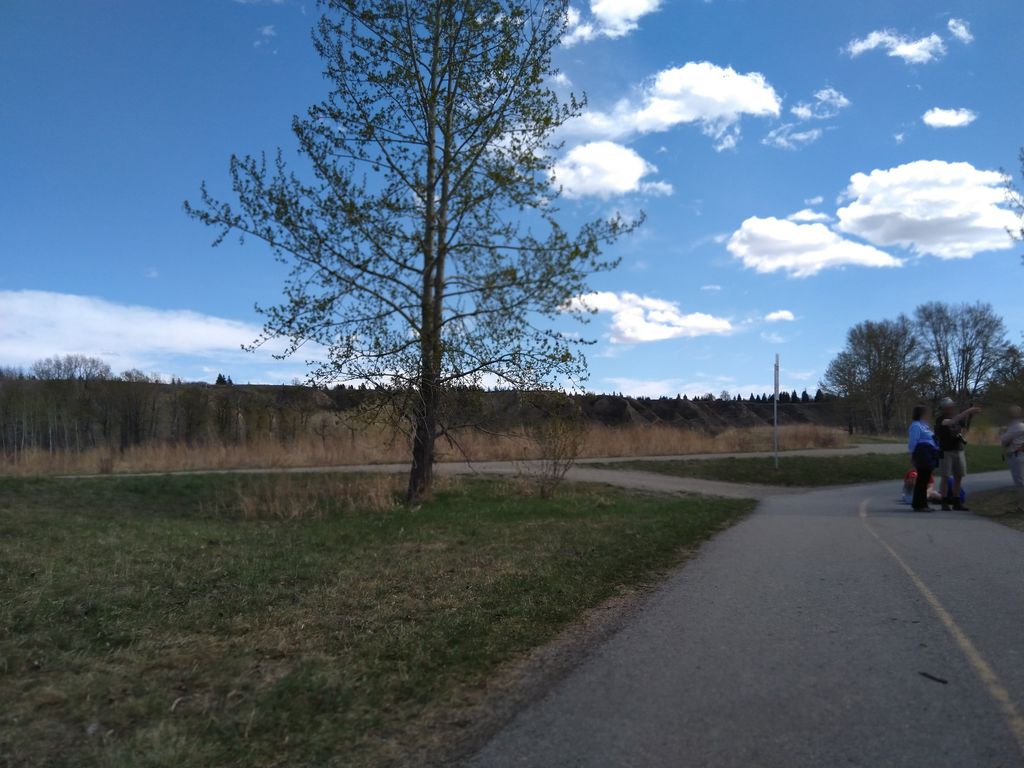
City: calgary